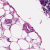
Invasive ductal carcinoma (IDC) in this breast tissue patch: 0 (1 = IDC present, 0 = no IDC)